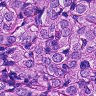
Metastatic tissue present: yes